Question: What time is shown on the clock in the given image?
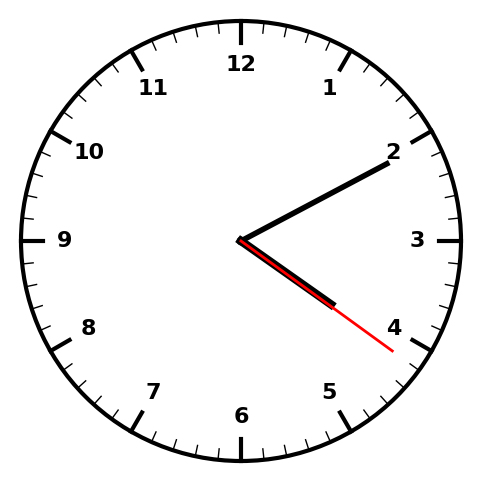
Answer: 04:10:21